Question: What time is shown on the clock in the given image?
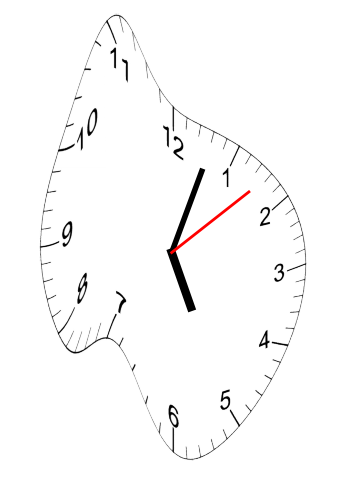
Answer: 05:03:08